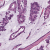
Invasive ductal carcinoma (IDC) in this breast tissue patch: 1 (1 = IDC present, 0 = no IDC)